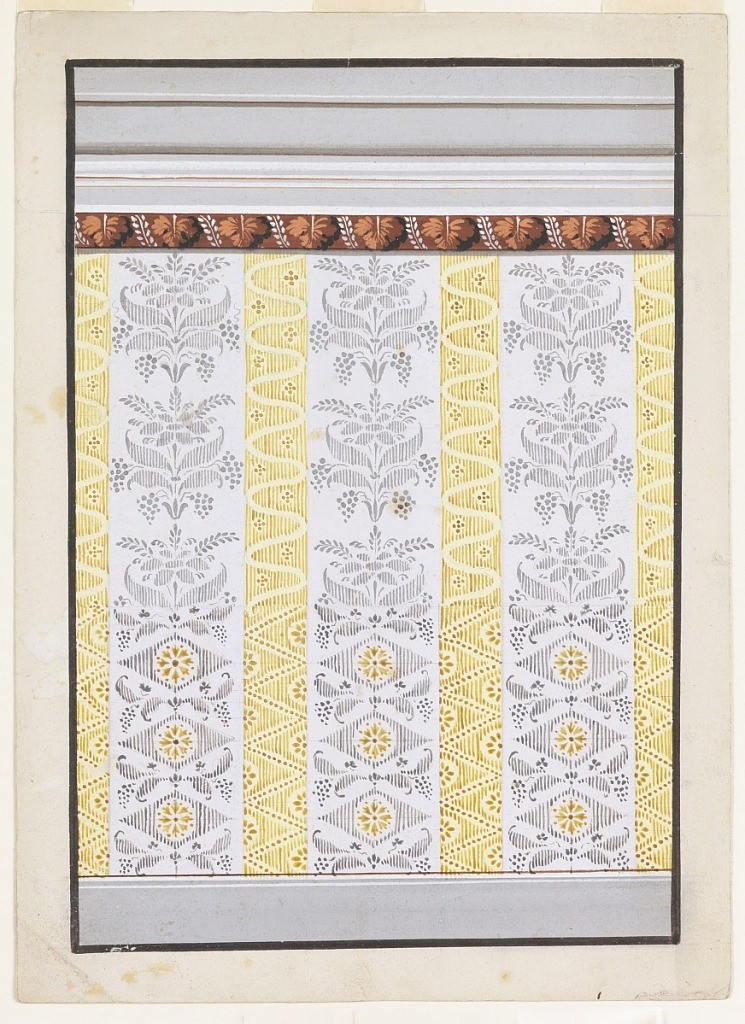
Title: Wallpaper Design
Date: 1840–60
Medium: Brush and gouache, graphite on white paper
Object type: Drawing
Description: Narrow and broad stripes alternate above a dado and beneath a frieze with hanging leaves and boughs and an entablature. Zigzags or waved bands, respectively, with halves of rosettes and rosettes in the wedges, are suggested for the narrow stripes. A lozenge motif with a rosette and a calyx or a plant palmette for the broad stripes.